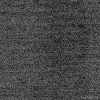
Atmospheric dust classification: dusty